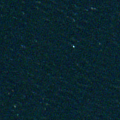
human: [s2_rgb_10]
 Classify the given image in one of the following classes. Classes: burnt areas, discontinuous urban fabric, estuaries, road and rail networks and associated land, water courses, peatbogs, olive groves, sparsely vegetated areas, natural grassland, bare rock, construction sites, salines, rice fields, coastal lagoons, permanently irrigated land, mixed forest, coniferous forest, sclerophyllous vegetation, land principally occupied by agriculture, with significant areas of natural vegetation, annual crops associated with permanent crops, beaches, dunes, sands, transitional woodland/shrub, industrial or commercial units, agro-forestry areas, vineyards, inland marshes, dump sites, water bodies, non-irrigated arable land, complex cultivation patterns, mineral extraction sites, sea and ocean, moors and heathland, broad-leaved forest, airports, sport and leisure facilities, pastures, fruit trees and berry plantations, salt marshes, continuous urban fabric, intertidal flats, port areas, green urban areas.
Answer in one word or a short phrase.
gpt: sea and ocean